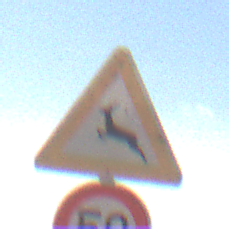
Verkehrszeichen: WildwechselRechts
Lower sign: Geschwindigkeit50
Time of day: Midday
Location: Outdoor (Nature)
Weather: Clear
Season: NotSpecified
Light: Natural